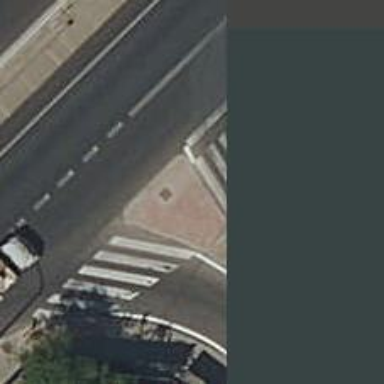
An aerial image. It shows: Paved sidewalk that serves as footway.